Interaction volume radius: 10 \u00c5
Interaction volume height: 15 \u00c5
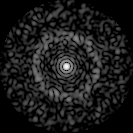
Disorder parameter: 0.8416